Chest X-ray:
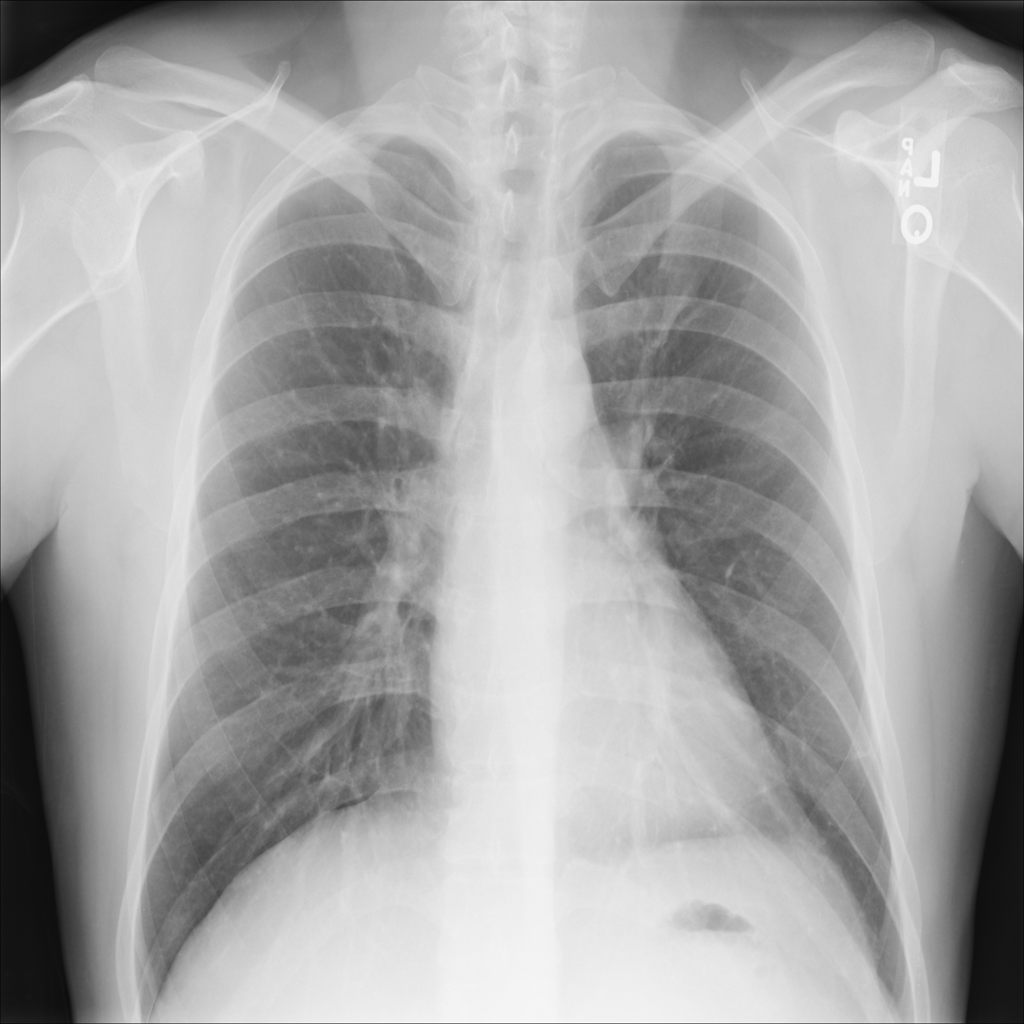
No abnormal finding: yes